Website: bh-photo
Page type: payment
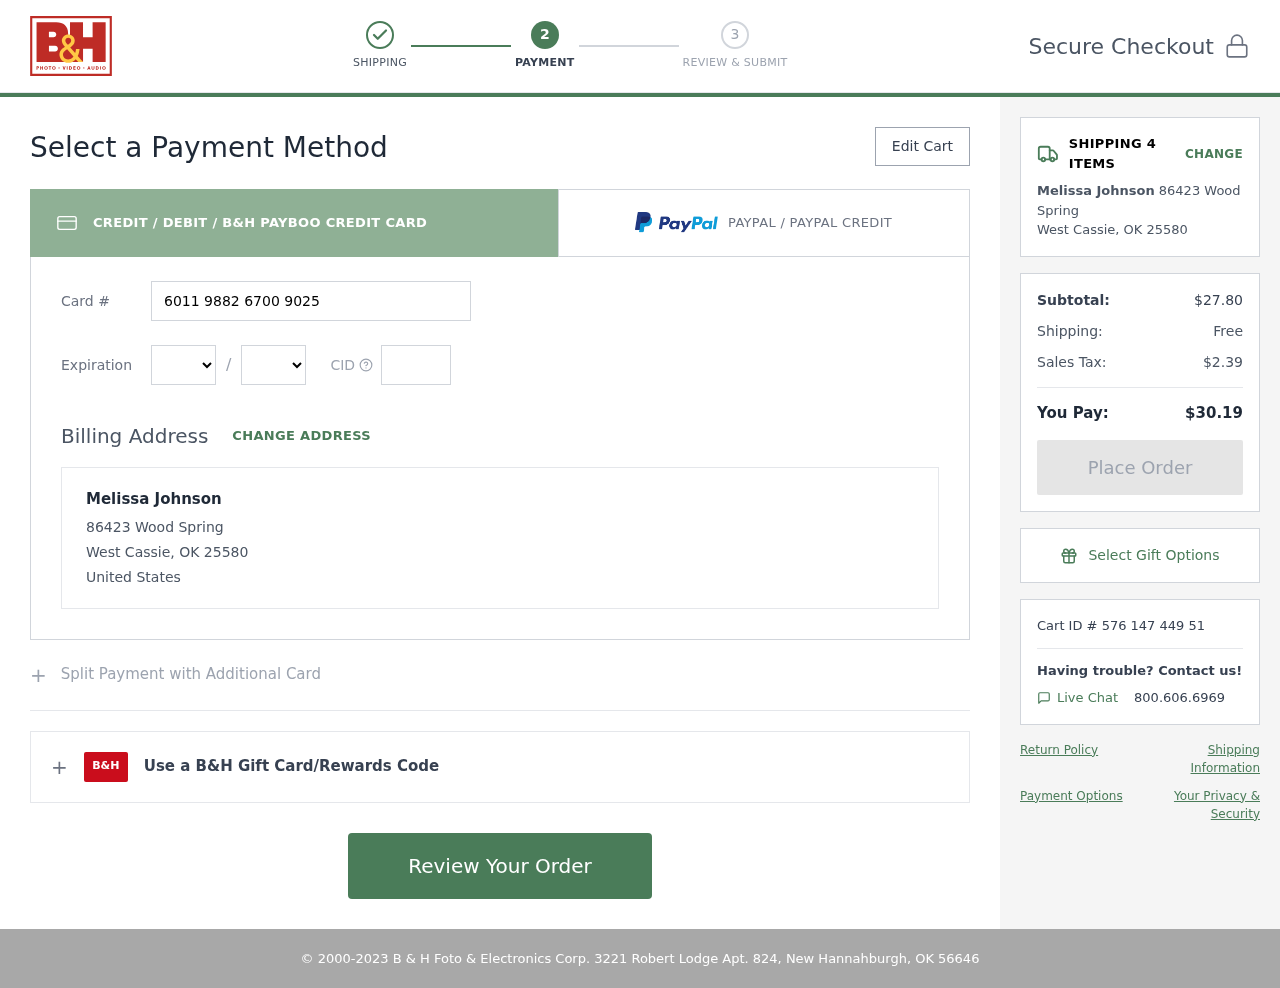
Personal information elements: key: PII_CARD_CVV
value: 117
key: PII_CARD_EXPIRY_MONTH
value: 09
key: PII_CARD_EXPIRY_YEAR
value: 28
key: PII_CARD_NUMBER
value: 6011 9882 6700 9025
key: PII_CITY_STATE_ZIP
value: West Cassie, OK 25580
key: PII_COUNTRY
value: United States
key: PII_FULLNAME
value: Melissa Johnson
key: PII_STREET
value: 86423 Wood Spring
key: PII_FULLNAME2
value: Melissa Johnson
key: PII_STREET2
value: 86423 Wood Spring
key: PII_CITY_STATE_ZIP2
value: West Cassie, OK 25580
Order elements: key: ORDER_NUM_ITEMS
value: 4
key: ORDER_SUBTOTAL
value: $27.80
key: ORDER_SHIPPING_COST
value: Free
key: ORDER_TAX
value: $2.39
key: ORDER_TOTAL
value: $30.19
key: ORDER_ID
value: Cart ID # 576 147 449 51